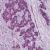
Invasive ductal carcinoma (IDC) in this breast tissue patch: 1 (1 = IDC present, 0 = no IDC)